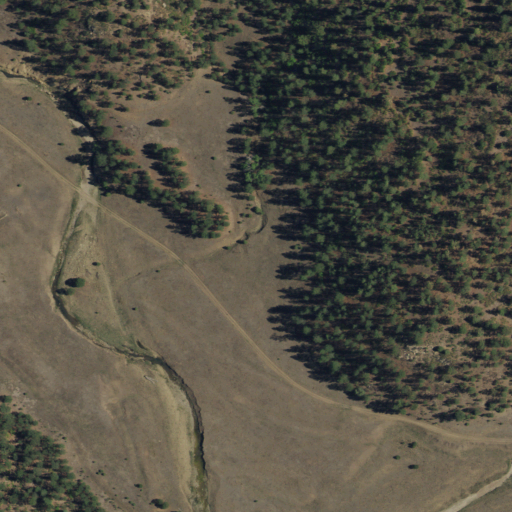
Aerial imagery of valley in New Mexico named Bruggerman Canyon containing shrub, evergreen forest, grassland, deciduous forest, and woody wetlands